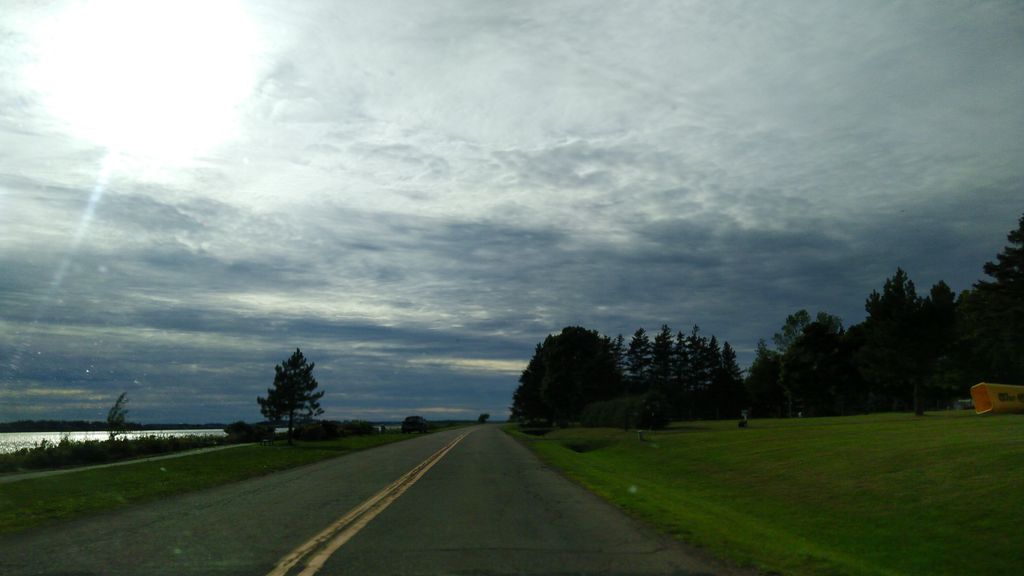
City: charlottetown